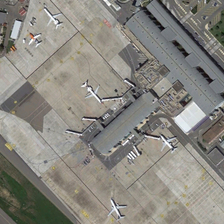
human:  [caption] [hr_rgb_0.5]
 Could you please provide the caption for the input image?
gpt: five planes are in an airport .

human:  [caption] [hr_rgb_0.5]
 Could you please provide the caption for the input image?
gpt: five planes are in an airport .

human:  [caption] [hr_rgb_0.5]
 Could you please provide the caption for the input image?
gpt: five planes are in an airport .

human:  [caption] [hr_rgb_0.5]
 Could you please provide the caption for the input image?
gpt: five planes are in an airport .

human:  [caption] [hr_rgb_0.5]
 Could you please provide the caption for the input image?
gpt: five planes are in an airport .